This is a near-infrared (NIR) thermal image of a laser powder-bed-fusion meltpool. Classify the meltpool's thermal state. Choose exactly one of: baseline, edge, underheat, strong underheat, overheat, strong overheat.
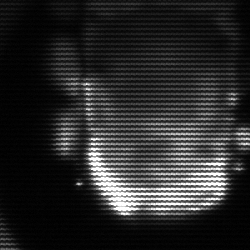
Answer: baseline